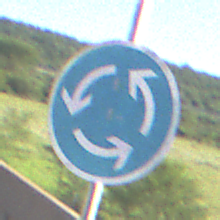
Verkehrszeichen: Kreisverkehr
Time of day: MorningAfternoon
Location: Outdoor (RoadRail)
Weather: PartlyCloudy
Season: NotSpecified
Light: Natural